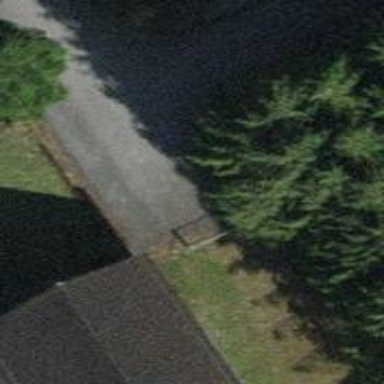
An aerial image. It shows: Gate.